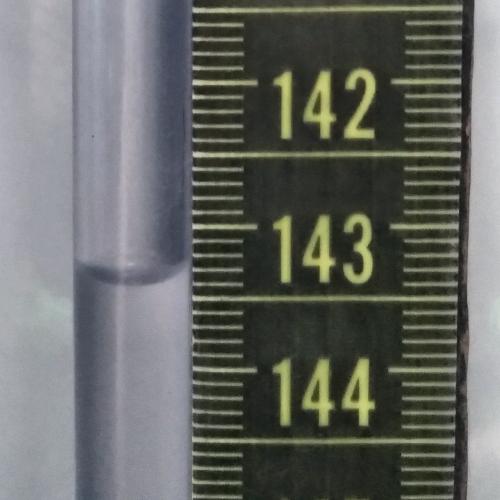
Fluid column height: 143.4 cm